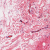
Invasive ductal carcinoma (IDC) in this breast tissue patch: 0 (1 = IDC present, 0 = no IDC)